A scalogram of one vibration snapshot from a rotating bearing is shown, computed with a continuous wavelet transform. Classify the bearing condition as one of: normal, inner_race, outer_race, ball.
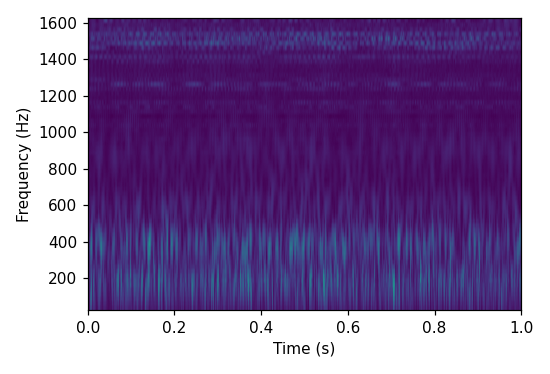
Answer: ball